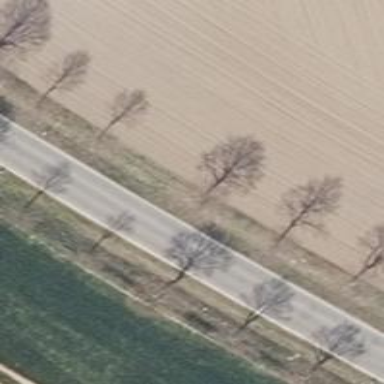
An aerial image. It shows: Secondary road with asphalt surface.